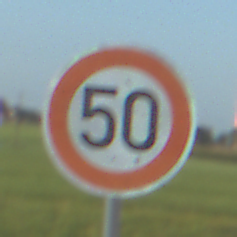
Verkehrszeichen: Geschwindigkeit50
Umgebung: Outdoor, Nature
Tageszeit: MorningAfternoon
Wetter: Clear
Licht: Natural
Jahreszeit: NotSpecified
Kontrast: HighContrast